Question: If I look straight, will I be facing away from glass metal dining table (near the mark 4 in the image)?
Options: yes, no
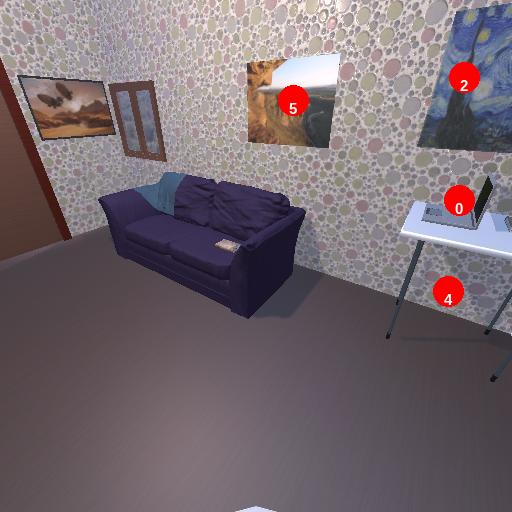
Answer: yes